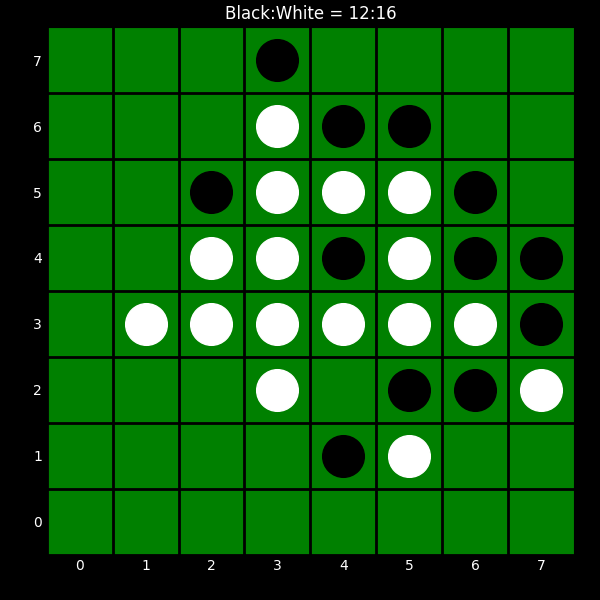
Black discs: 12
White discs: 16